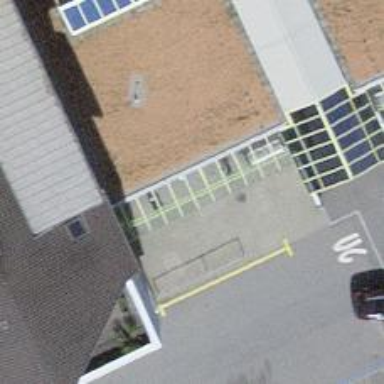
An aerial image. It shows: Bicycle parking area.